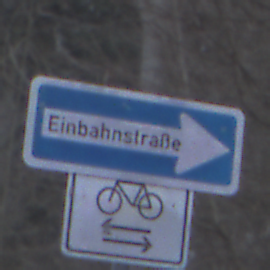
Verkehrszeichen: EinbahnstrasseRechtsweisend
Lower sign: RichtungsangabeDurchPfeile9
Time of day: MorningAfternoon
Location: Outdoor (Nature)
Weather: Overcast
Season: Winter
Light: Natural